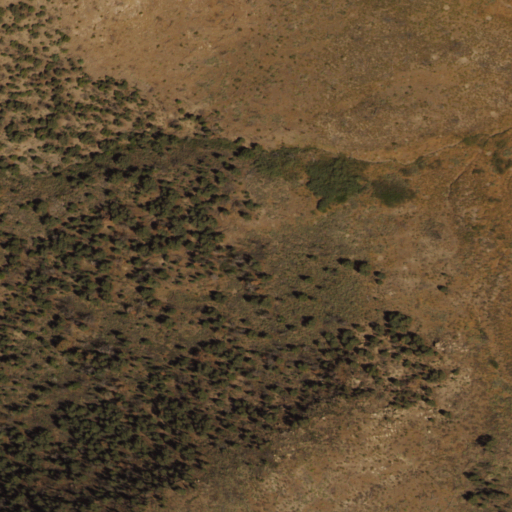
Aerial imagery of plain(s) in Nevada named Lebeau Park containing evergreen forest, shrub, grassland, and deciduous forest